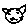
Label: cat